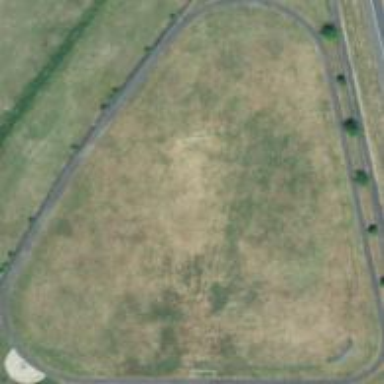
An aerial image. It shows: Track located within leisure land area.